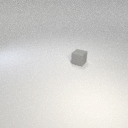
small gray rubber cube